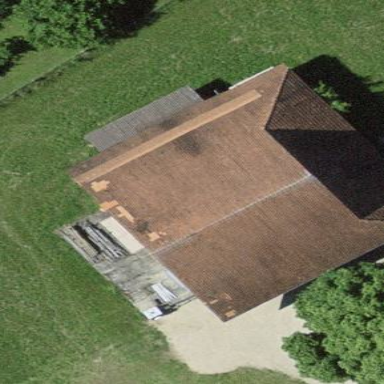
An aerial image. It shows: Rural barn.